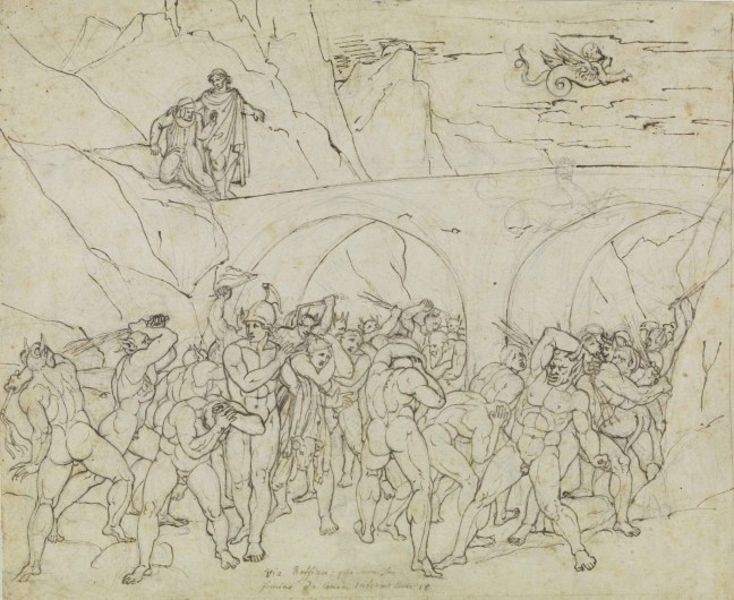
Titel: Kuppler, Betrüger und Schmeichler von den Teufeln gepeitscht (Dante Inferno, Canto 18, V 79)
Künstler: Joseph Anton Koch
Standort: Karlsruhe
Institution: Staatliche Kunsthalle Karlsruhe
Schlagwörter: akt, berg, feder, felsen, flügel, gott, himmel, kampf, kopf, kämpfer, körper, mann, nackt, umhang, weiß, wolken, akte, menschen, männer, schwarz, skizze, zeichnung, steine, tod, brücke, gehen, gewand, höhle, tal, stock, engel, schrift, umrisse, bogen, studie, zuschauer, berge, fels, gebirge, grafik, linien, schlucht, rundbogen, beobachter, gewalt, krieg, schlacht, kaiser, soldaten, muskeln, nackte, flucht, bögen, schild, antike, abgrund, radierung, schwert, text, waffen, überfall, soldat, literatur, bleistift, helm, dämon, entwurf, mythologie, rom, fleigen, jesus, antik, götter, hölle, teufel, toga, mischwesen, sage, mittelalter, dante, krieger, hmmel, griechenland, antikisierend, lanzen, aquädukt, speere, hörner, apoll, mars, schlagen, drachen, drache, handschrift, antikisch, römisch, dämonen, inferno, monster, unterwelt, michelangelo, peitschen, gladiatoren, prügel, lindwurm, seeungeheuer, zeichnunh, via, divina, ruten, vergil, commedia, divina commedia, höllenkreise, ueichnung, 1900, nackte menschen, kohleskizze, pberfall, engel], bstudie, dantes inferno, höllenringe, lels